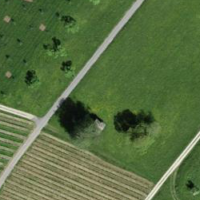
EUNIS habitat code: 40
Species observed at this site:
Corvus corax